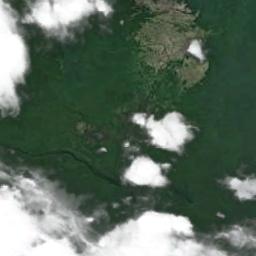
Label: cloud